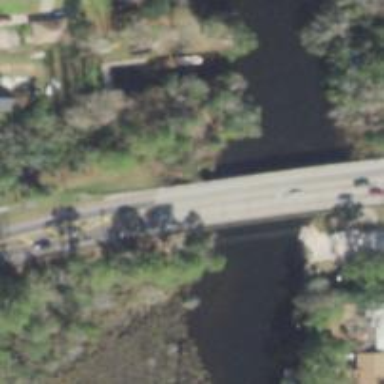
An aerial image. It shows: There is bridge in the image.